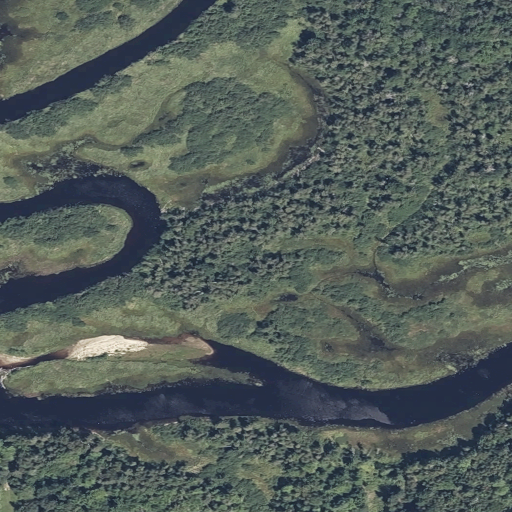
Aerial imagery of cape in Maine named The Crotch containing woody wetlands, herbaceous wetlands, open water, deciduous forest, and mixed forest